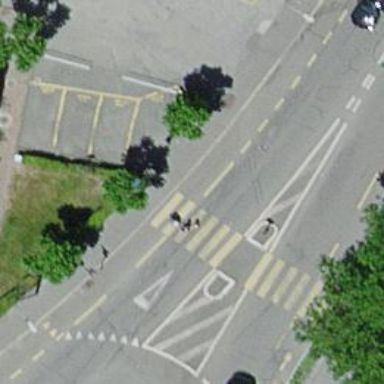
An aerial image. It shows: Uncontrolled crossing with central island on the road.